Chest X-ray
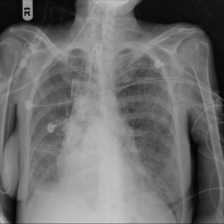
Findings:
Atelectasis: negative
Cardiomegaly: negative
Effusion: negative
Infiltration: negative
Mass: negative
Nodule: negative
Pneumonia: negative
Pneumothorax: negative
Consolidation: negative
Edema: negative
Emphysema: negative
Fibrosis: negative
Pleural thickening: negative
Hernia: negative